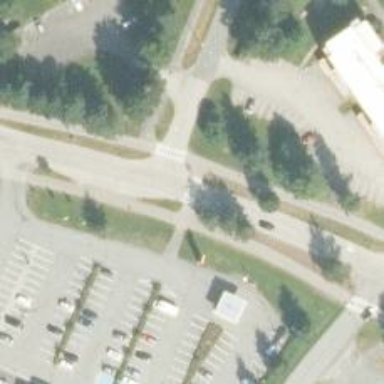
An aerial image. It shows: Marked crossing on cycleway.